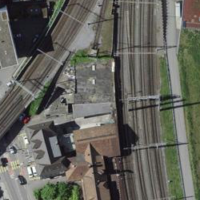
EUNIS habitat code: 57
Species observed at this site:
Manica rubida
Tussilago farfara